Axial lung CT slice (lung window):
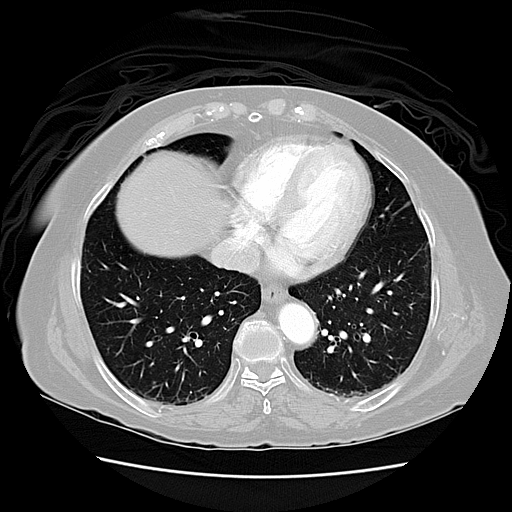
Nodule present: no